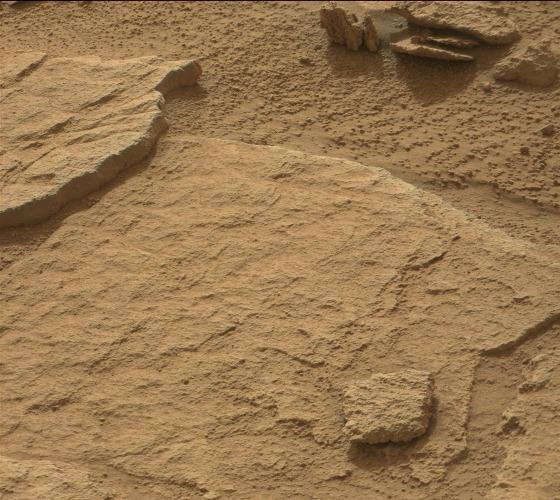
Terrain classes present: Bedrock, Gravel / Sand / Soil, Rock, Shadow